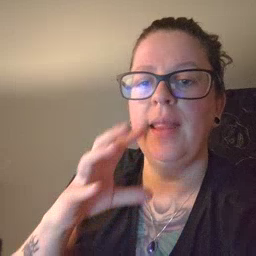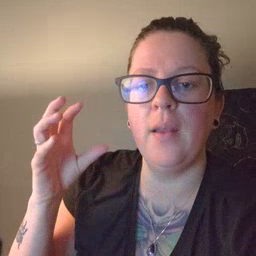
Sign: cloud